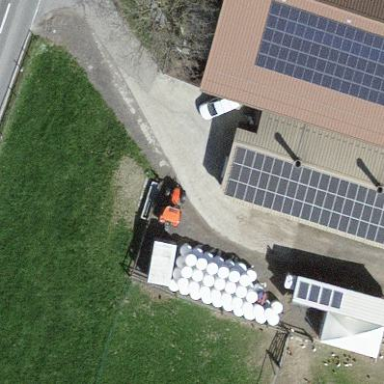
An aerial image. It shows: Solar photovoltaic panel generator.